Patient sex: F
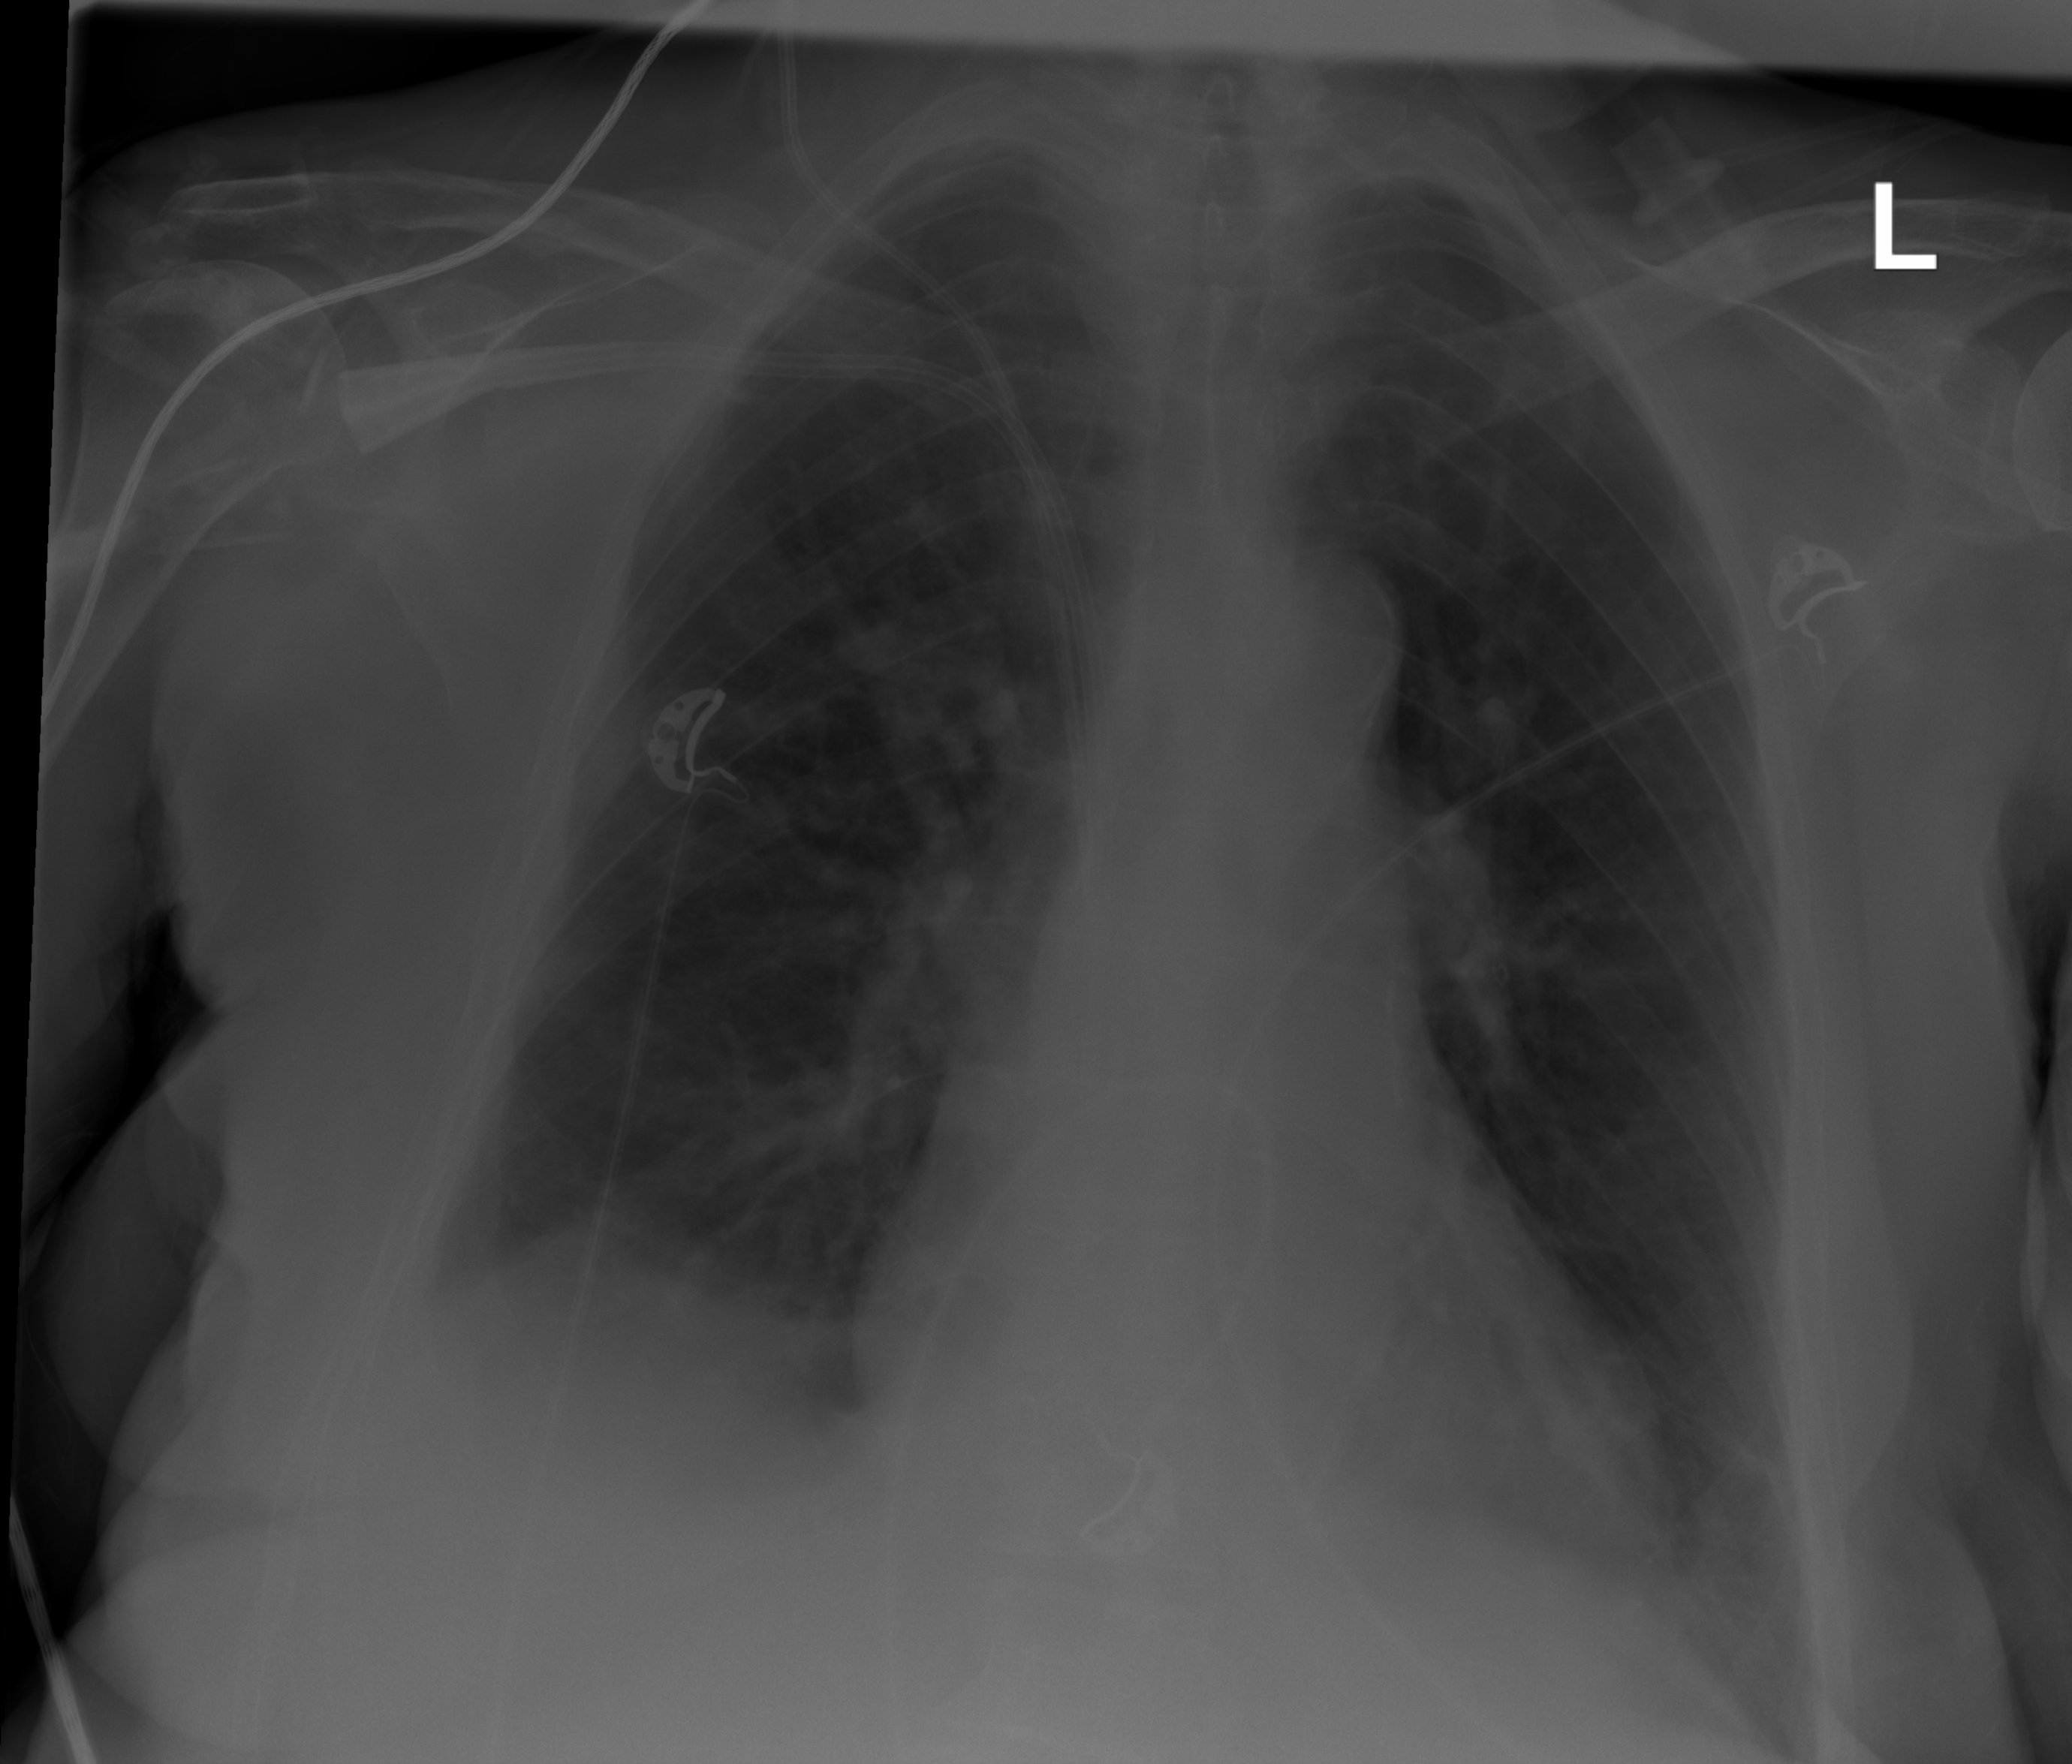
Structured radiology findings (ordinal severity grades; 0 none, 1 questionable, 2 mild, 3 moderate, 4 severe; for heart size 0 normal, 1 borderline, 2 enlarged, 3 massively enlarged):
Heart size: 1
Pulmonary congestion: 2
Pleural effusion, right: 2
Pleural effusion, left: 2
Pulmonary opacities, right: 0
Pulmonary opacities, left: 0
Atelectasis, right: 2
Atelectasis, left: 1